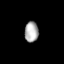
Tissue: lung
Cell type: Epithelial cells
Senescence score: 0.2423
Nuclear area (px): 281
Mean DAPI intensity: 170.139